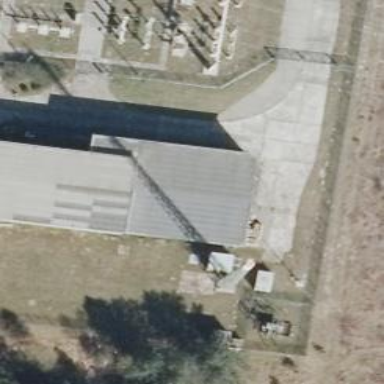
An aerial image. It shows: Industrial building with flat grey roof.